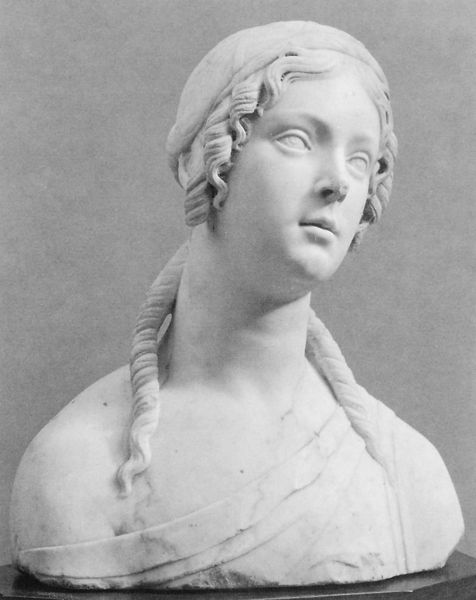
Titel: Büste einer jungen Frau
Künstler: Tullio Lombardo
Institution: New York, The Metropolitan Museum of  Art
Schlagwörter: haut, kopf, frau, kleid, mund, nase, weiss, augen, hals, haare, lippen, locken, statue, büste, foto, denkmal, griechen, museum